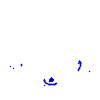
Particle: pion